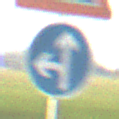
Verkehrszeichen: VorgeschriebeneFahrtrichtungGeradeausOderLinks
Zusatzzeichen oben: Arbeitsstelle
Umgebung: Outdoor, Suburban
Tageszeit: SunriseSunset
Wetter: PartlyCloudy
Licht: Natural
Jahreszeit: NotSpecified
Kontrast: MediumContrast